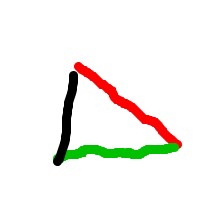
Shape: triangle